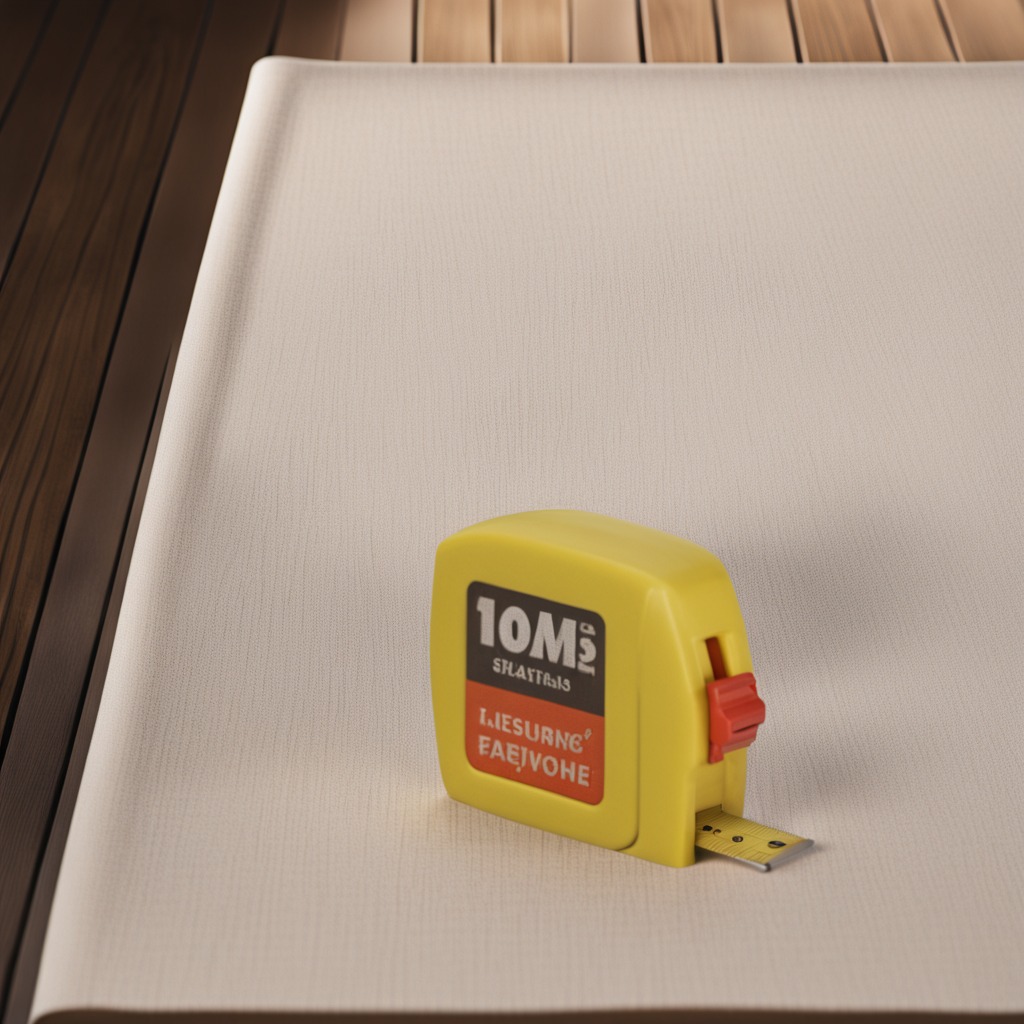
A measuring tape lies on the wooden table in the outdoor workshop.